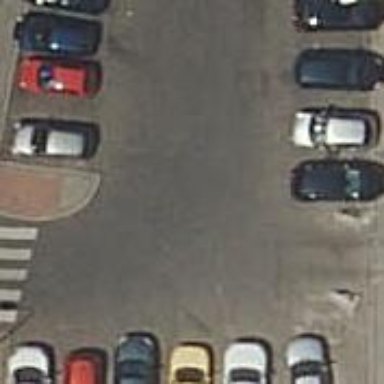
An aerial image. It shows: Road serving as parking aisle.